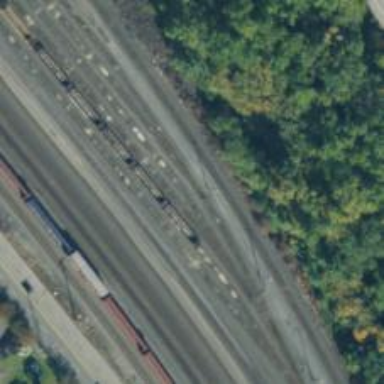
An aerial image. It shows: Railway yard in service.